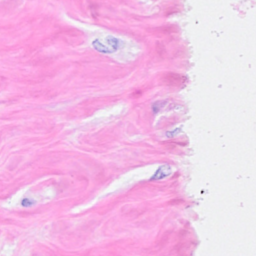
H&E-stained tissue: Breast